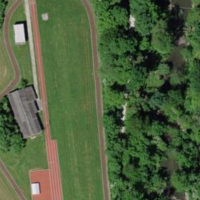
EUNIS habitat code: 41
Species observed at this site:
Prunus spinosa